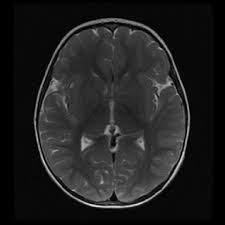
Label: notumor